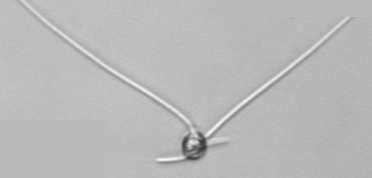
Label: Chaetoceros_danicus